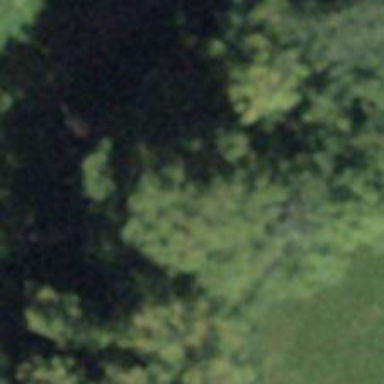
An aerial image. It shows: Row of trees in natural setting.